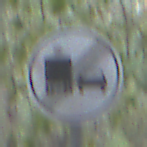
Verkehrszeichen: EndeUeberholverbotKraftfahrzeuge
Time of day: SunriseSunset
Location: Outdoor (Nature)
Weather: NotSpecified
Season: Autumn
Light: Natural